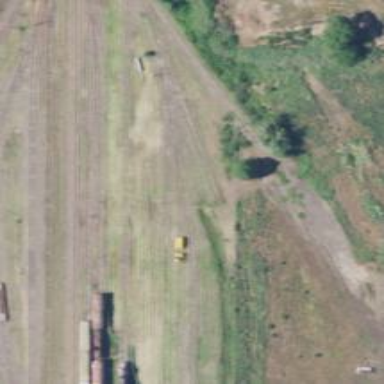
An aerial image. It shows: Railway siding for service.